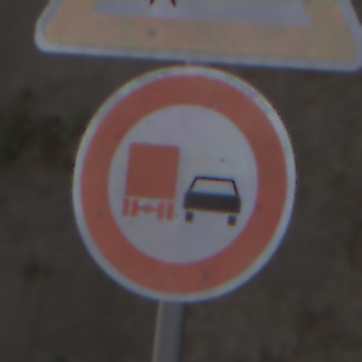
Verkehrszeichen: UeberholverbotKraftfahrzeuge
Zusatzzeichen oben: DoppelkurveRechts
Umgebung: Outdoor, Suburban
Tageszeit: MorningAfternoon
Wetter: PartlyCloudy
Licht: Natural
Jahreszeit: NotSpecified
Kontrast: MediumContrast